【题型】填空题　【知识点】平面几何　【难度】medium
在梯形 \(ABCD\) 中，\(AD \parallel BC\)，\(AD = 5\)，\(BC = 15\)，\(AB = 4\sqrt{5}\)，\(CD = 2\sqrt{5}\)。在边 \(DC\) 上取一点 \(E\)，满足 \(\tan \angle AED = \frac{4}{3}\).将 \(\triangle ADE\) 沿 \(AB\) 方向平移得到 \(\triangle FGH\)（三个顶点依次对应），若点 \(H\) 在边 \(BC\) 上，则点 \(H\) 到直线 \(AE\) 的距离是 \underline{\ \ \ \ \ \ \ \ \ \ }.

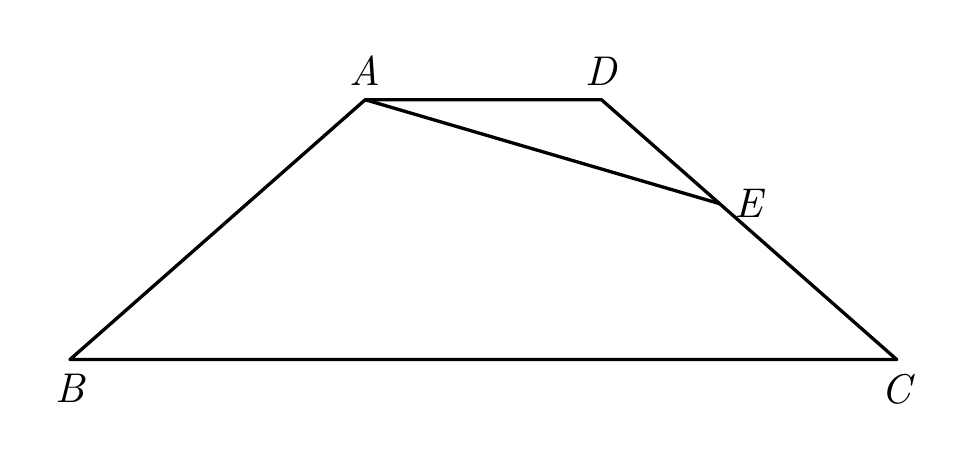
【解答】
\pagestyle{empty}
\noindent
【答案】\(\frac{9\sqrt{5}}{5}\)

【解析】解：延长 \(CD\)，\(BA\) 交于 \(P\)，连 \(HE\)，作 \(HQ \perp AE\) 于 \(Q\).

\(\because AD \parallel BC\)，

\(\therefore \triangle PAD \backsim \triangle PBC\)，

\(\therefore \frac{PA}{PB} = \frac{PD}{PC} = \frac{AD}{BC} = \frac{1}{3}\),

\(\because AB = 4\sqrt{5}\)，\(CD = 2\sqrt{5}\)，

\(\therefore PA = 2\sqrt{5}\)，\(PD = \sqrt{5}\)，

\(\therefore AP^2 + PD^2 = AD^2\)，

\(\therefore \angle P = 90^\circ\).

\(\because \tan \angle AED = \frac{4}{3}\)，\(PA = 2\sqrt{5}\)，

\(\therefore PE = \frac{3\sqrt{5}}{2}\),

\(\therefore CE = PD + CD - PE = \frac{3\sqrt{5}}{2}\);

则 \(E\) 为 \(PC\) 的中点;

由平移可知: \(EH \parallel PB\),

\(\therefore EH = \frac{1}{2}PB = \frac{1}{2}(AB + PA) = 3\sqrt{5}\), \(\angle PEH = 90^\circ\);

\(\because \angle QEH + \angle AED = \angle QEH + \angle QHE\),

\(\therefore \angle AED = \angle QHE\);

\(\therefore \tan \angle QHE = \frac{4}{3}\), 即: \(QE:HQ:HE = 4:3:5\);

\(\therefore HQ = \frac{3}{5}EH = \frac{9\sqrt{5}}{5}\),

故答案为: \(\frac{9\sqrt{5}}{5}\)
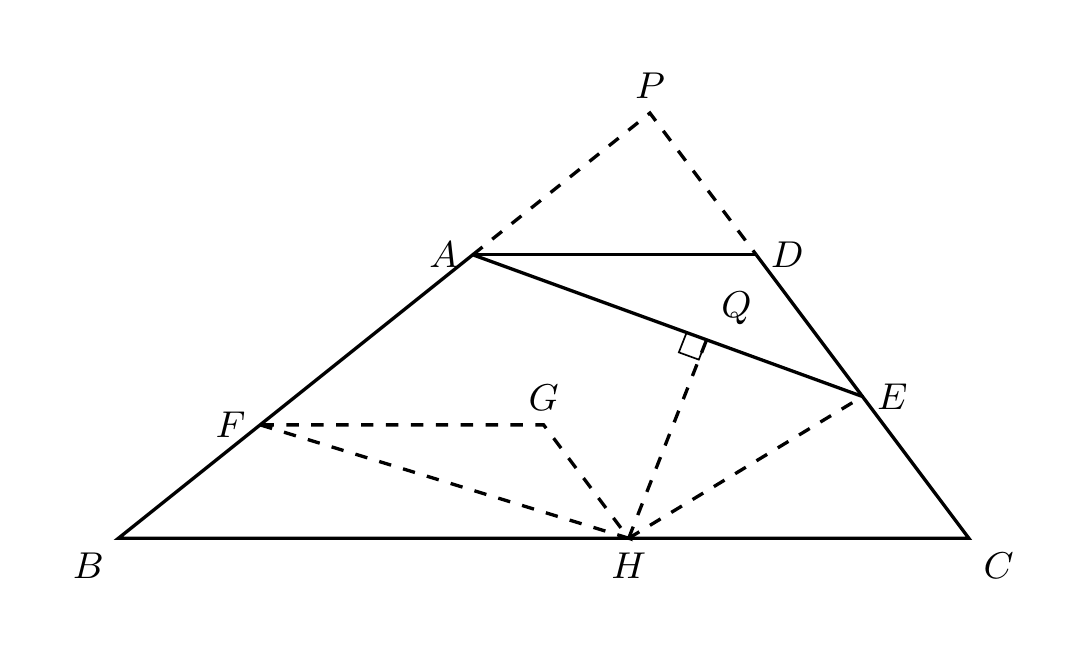